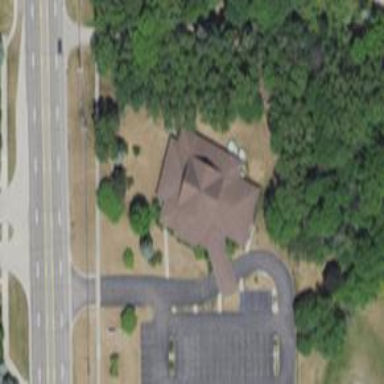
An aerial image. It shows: Church which is place of worship.